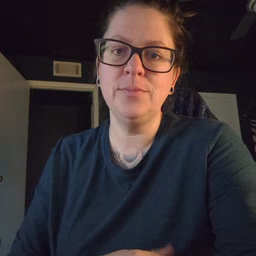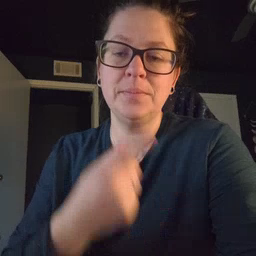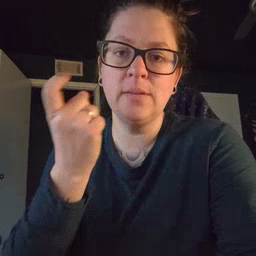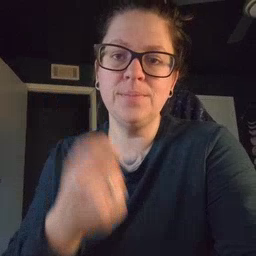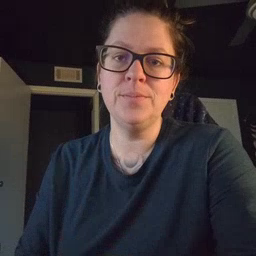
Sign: because